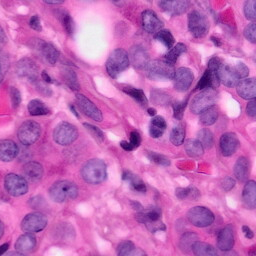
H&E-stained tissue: Pancreatic